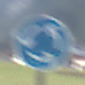
Verkehrszeichen: Kreisverkehr
Umgebung: Outdoor, Nature
Tageszeit: MorningAfternoon
Wetter: PartlyCloudy
Licht: Natural
Jahreszeit: NotSpecified
Kontrast: HighContrast